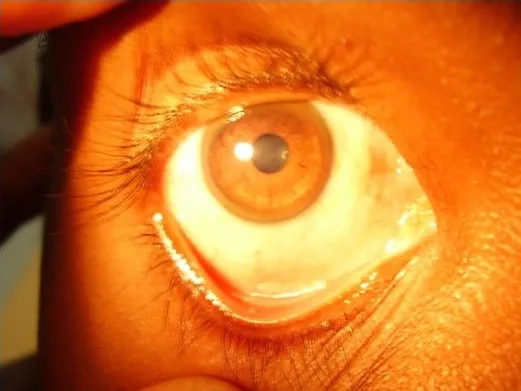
K-F ring in the right eye.
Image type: medical_photograph (other_medical_photograph)